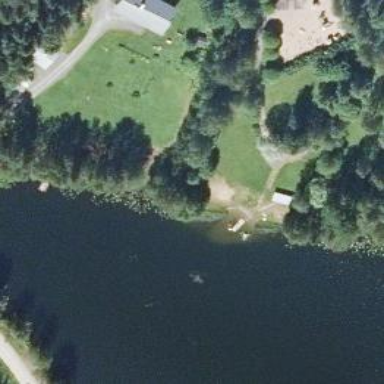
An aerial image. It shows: Swimming sport.